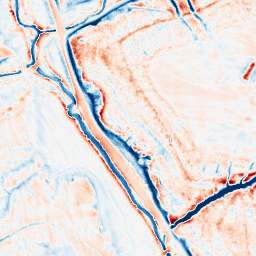
Category: edge_preserving
Decomposition family: anisotropic_diffusion
Decomposition parameters: iterations: 50
kappa: 30
gamma: 0.15
Upsampling method: quintic
Upsampling parameters: scale: 2
Upsampling scale: 2